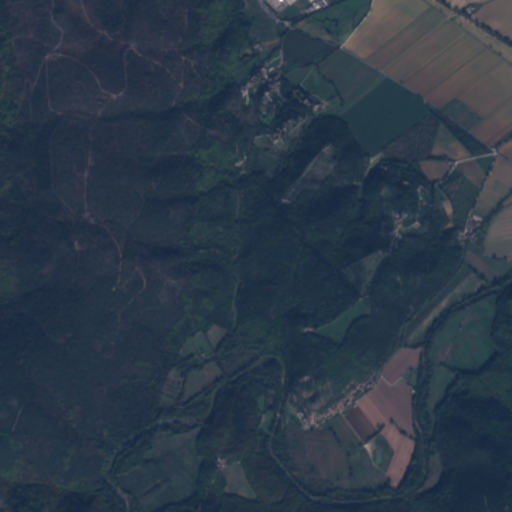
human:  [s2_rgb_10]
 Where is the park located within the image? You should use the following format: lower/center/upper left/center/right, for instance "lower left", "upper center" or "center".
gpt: The park is located in the lower right of the image.
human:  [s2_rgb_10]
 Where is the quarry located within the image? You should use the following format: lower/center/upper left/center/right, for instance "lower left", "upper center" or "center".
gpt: The quarry is located in the lower right of the image.
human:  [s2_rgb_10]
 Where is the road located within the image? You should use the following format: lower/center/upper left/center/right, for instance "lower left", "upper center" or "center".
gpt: There is no road in the image.